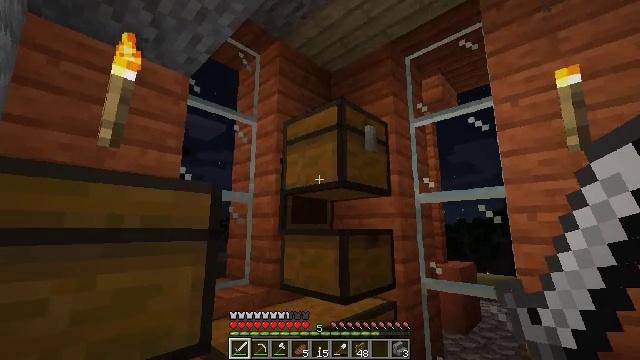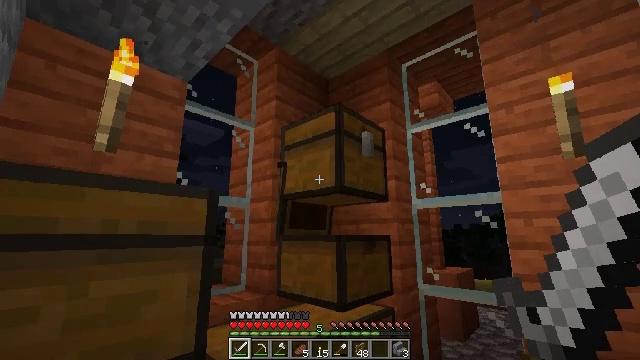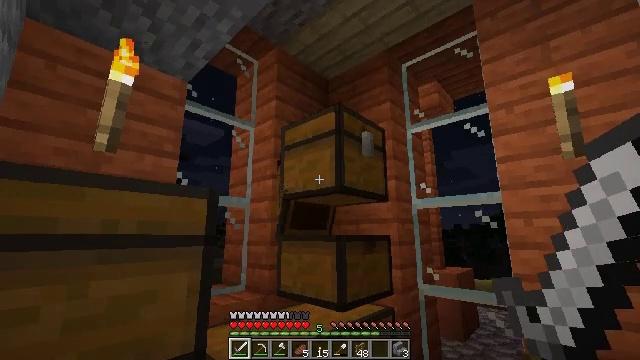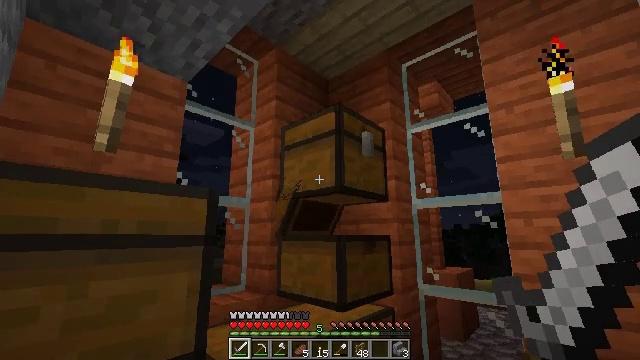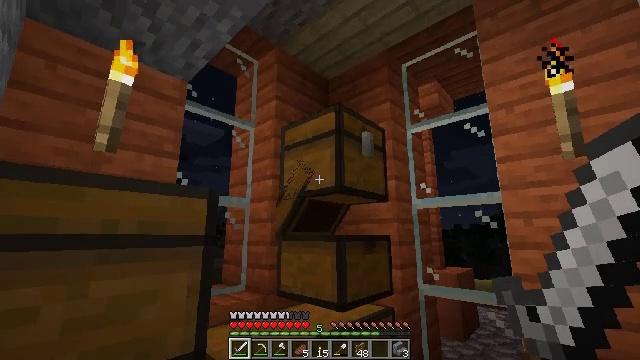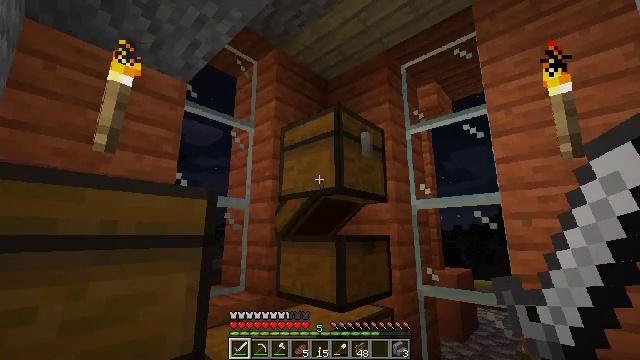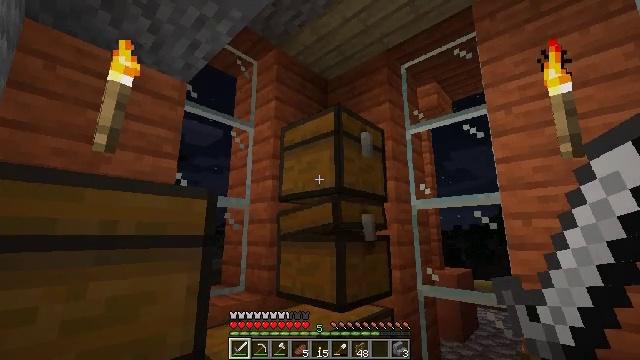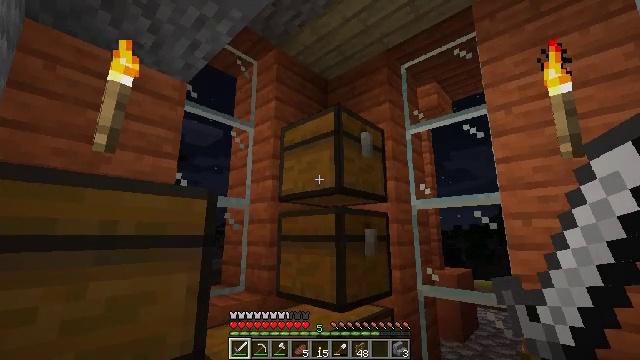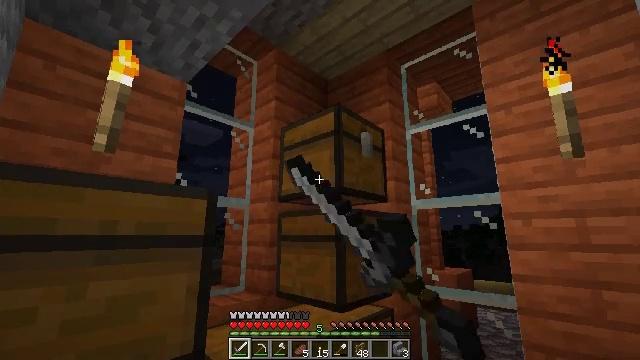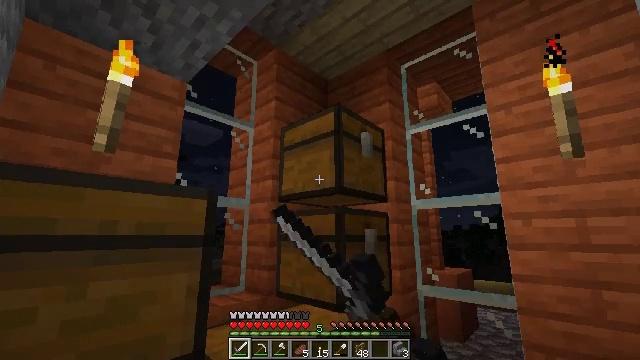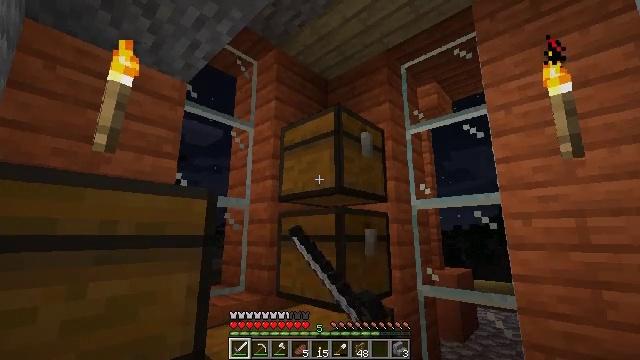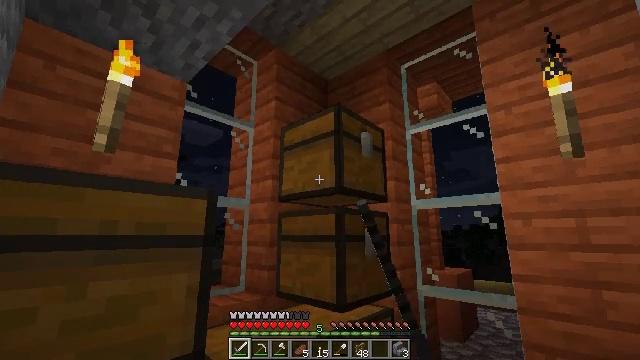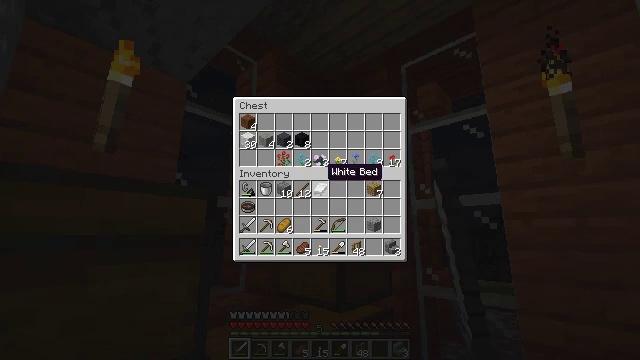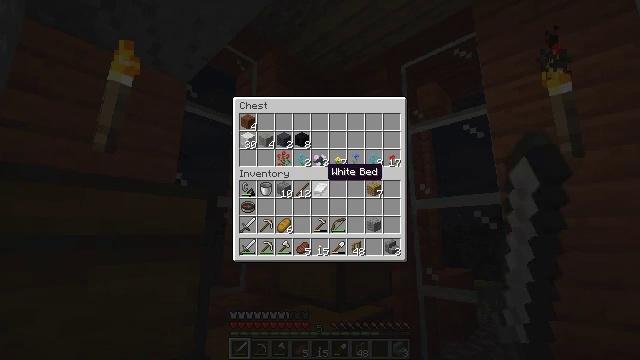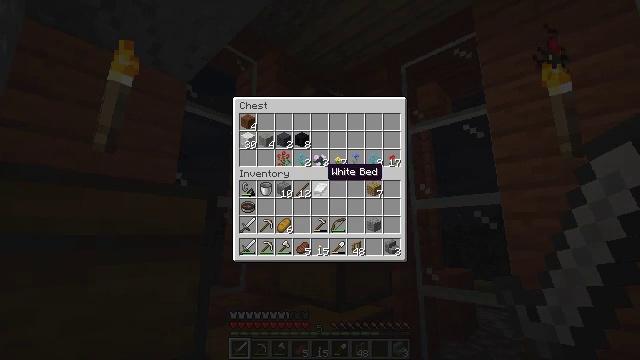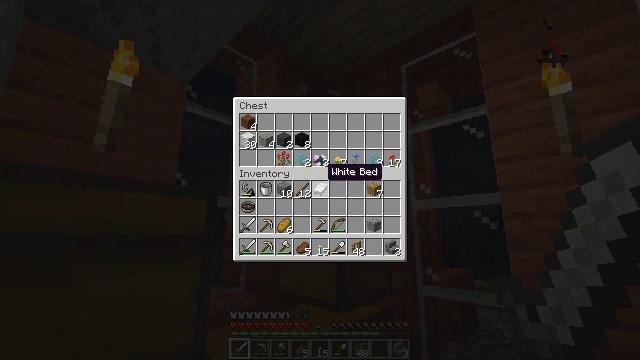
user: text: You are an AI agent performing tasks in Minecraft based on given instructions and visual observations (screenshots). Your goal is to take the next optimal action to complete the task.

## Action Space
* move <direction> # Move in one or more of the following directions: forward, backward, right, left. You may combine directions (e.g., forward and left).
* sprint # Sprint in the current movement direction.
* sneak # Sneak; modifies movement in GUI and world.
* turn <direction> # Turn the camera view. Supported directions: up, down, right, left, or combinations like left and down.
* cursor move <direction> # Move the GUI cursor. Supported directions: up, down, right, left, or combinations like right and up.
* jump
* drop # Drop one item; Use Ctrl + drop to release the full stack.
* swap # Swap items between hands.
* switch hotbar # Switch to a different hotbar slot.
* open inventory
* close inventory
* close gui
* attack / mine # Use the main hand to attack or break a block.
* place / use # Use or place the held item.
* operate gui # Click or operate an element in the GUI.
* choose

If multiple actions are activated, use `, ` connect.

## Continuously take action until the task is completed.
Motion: motion action
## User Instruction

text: Craft light blue dye.
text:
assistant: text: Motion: turn up
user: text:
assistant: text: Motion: no_op
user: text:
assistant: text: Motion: no_op
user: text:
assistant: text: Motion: no_op
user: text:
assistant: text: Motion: no_op
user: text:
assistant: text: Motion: no_op
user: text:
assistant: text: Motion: use / place
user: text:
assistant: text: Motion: use / place
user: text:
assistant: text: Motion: use / place
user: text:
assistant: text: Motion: no_op
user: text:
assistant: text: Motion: no_op
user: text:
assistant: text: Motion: no_op
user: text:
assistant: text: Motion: no_op
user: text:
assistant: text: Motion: no_op
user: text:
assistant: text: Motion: no_op
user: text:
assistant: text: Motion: no_op
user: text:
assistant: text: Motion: no_op
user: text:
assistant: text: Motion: turn right
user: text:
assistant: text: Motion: no_op
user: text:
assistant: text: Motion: turn right
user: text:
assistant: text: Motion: no_op
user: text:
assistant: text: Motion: no_op
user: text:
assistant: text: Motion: no_op
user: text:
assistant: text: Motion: no_op
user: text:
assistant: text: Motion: turn up
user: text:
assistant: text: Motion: no_op
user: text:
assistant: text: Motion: no_op
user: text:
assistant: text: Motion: no_op
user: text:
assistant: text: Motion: turn right
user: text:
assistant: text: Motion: turn right